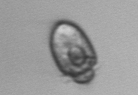
Label: Amphidinium